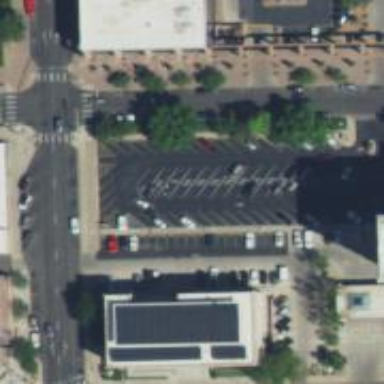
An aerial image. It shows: Parking space is available.